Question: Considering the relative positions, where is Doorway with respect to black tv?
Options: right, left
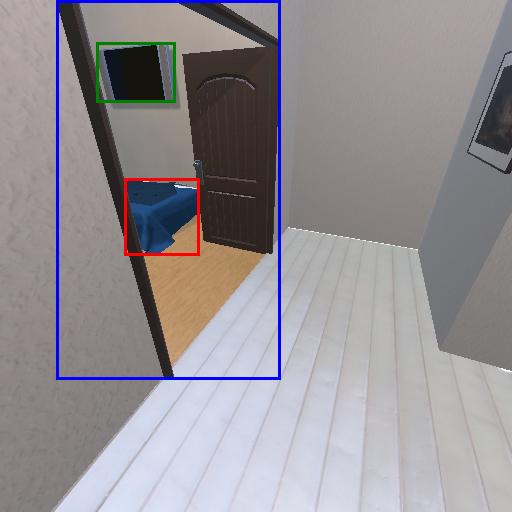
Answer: right